Field crop: maize
Growth stage: 2
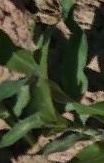
Species: maize